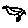
Label: bird